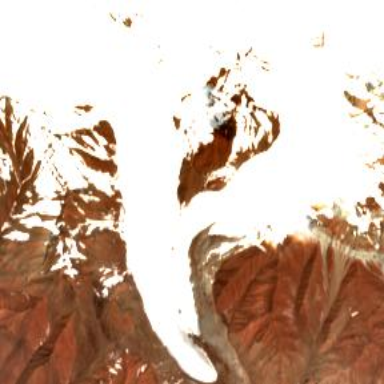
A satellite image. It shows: Stunning view of glacier.